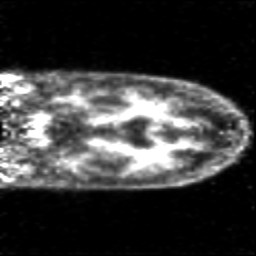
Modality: PET
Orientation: coronal
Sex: female
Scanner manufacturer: siemens